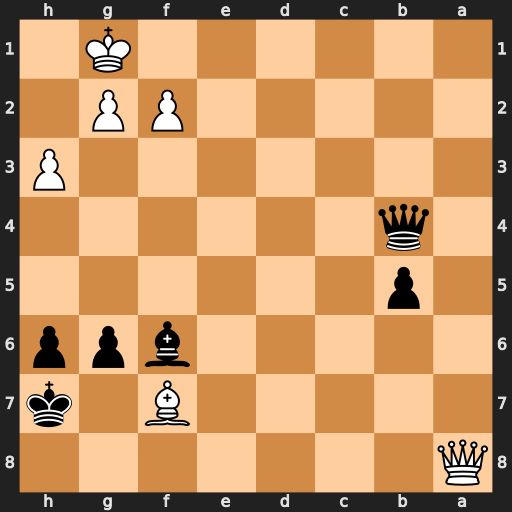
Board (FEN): Q7/5B1k/5bpp/1p6/1q6/7P/5PP1/6K1
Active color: b
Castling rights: -
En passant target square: -
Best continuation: Qe1+ Kh2 Be5+ g3 Qxf2+